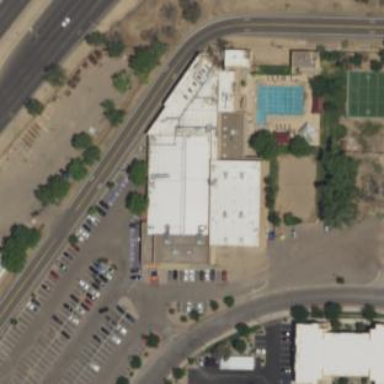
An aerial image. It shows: Building used as fitness center.